Interaction volume radius: 10 \u00c5
Interaction volume height: 30 \u00c5
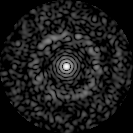
Disorder parameter: 0.8372